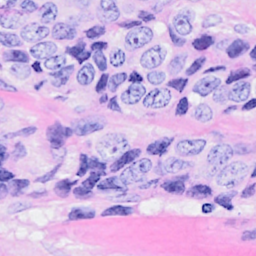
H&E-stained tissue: Breast